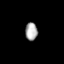
Tissue: prostate
Cell type: T cells
Senescence score: 0.8141
Nuclear area (px): 215
Mean DAPI intensity: 169.112